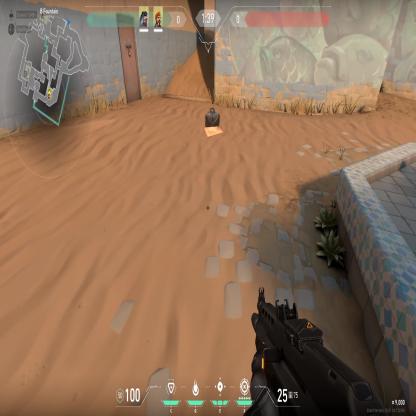
Label: dropped spike